Question: I am getting this error when I try to preform a segue...
'''
2012-11-14 20:24:54.133 MyApp[26266:c07] nested push animation can result in corrupted navigation bar
2012-11-14 20:24:54.486 MyApp[26266:c07] Finishing up a navigation transition in an unexpected state. Navigation Bar subview tree might get corrupted.
2012-11-14 20:24:54.487 MyApp[26266:c07] Unbalanced calls to begin/end appearance transitions for <SheetDrillDownViewController: 0xa1bb980>.
'''
Here is my setup: Initial view --> next view (UITableView) --> last view (UITable)
Each cell pushes to another view until the last view. I do not have a modal segue, i have a push segue... I have the push segues linked from the cell to the next view, each with different names... I have a perform segue line in my selectedRowAtIndex method. I have tried removing that method, with people saying I am double calling the segue, but then the cell when clicked turns blue, and doesn't push to anywhere... How can I fix this error? Thanks.
Here is my code:
'''
-(void)tableView:(UITableView *)tableView didSelectRowAtIndexPath:(NSIndexPath *)indexPath {
if (indexPath) {
[self performSegueWithIdentifier:@"subjectDrillDown" sender:nil];
}
}
- (void)prepareForSegue:(UIStoryboardSegue *)segue sender:(id)sender
{
NSLog(@"Attempting to identify segue...");
// Make sure we're referring to the correct segue
if ([[segue identifier] isEqualToString:@"subjectDrillDown"]) {
NSLog(@"Segue has been identified...");
// Get reference to the destination view controller
SubjectDrillDownViewController *vc = [segue destinationViewController];
NSInteger selectedIndex = [[self.tableView indexPathForSelectedRow] row];
NSMutableDictionary *object = [tableDataSource objectAtIndex:selectedIndex];
NSString *key = [object valueForKey:@"key"];
[vc setSelectedItem:key];
NSLog(@"Switching to %@ detail view...",key);
NSLog(@"Passing dictionary to %@ view... (Source below)
%@",key,[NSString stringWithFormat:@"%@", [tableDataSource objectAtIndex:selectedIndex]]);
[vc setDetailDataSourceDict:[tableDataSource objectAtIndex:selectedIndex]];
}
else {
NSLog(@"ERROR, DOUBLE CHECK SEGUE'S NAME!");
}
}
'''
---
I have seen all of the other Stack Overflow questions, but most of the correct answers don't work for me...
---
## EDIT:
The next view is able to load, but when I click the back button, there are suddenly two more views...
---
## UPDATE:

I will try to post the number of times Attempting to identify segue... NSLogs, but my compiler suddenly won't run :(
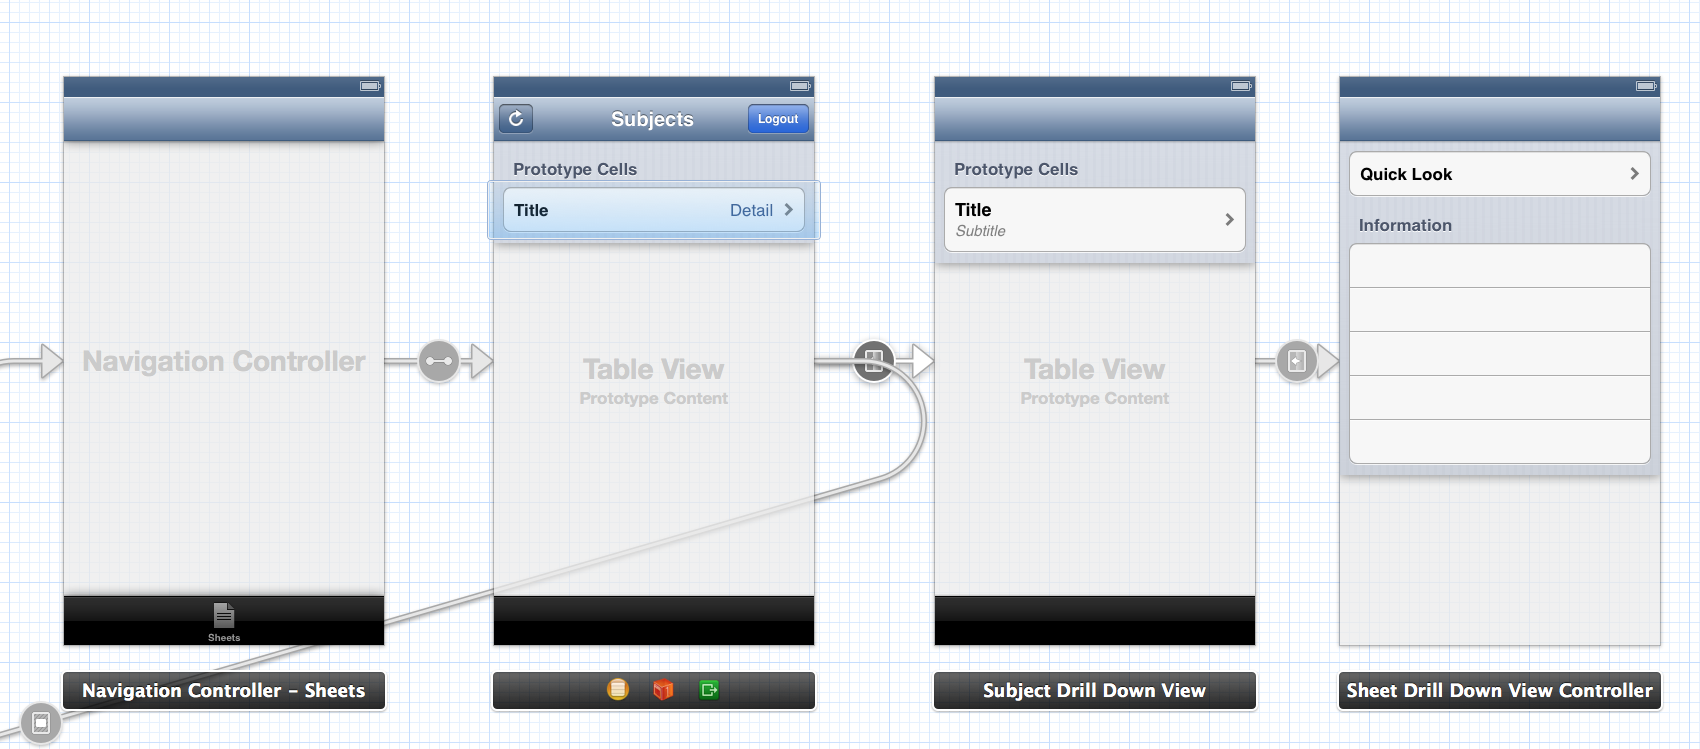
Answer: You surely don't need to perform segue in 'didSelectRowAtIndexPath', if you have already configured it like cell -> next view.
But, removing the call from there doesn't work for you then you can try the segue from view controller (ctrl+drag from view area) to next view and keep the segue call in 'didSelectRowAtIndexPath'
---
I always use one of the following methods
Segue from 'UITableViewCell' to 'Next View Controller'
'''
-(void)tableView:(UITableView *)tableView didSelectRowAtIndexPath:(NSIndexPath *)indexPath {
// Nothing
}
'''
Segue from 'Main View Controller' to 'Next View Controller'
'''
-(void)tableView:(UITableView *)tableView didSelectRowAtIndexPath:(NSIndexPath *)indexPath {
[self performSegueWithIdentifier:@"subjectDrillDown" sender:nil];
}
'''
The error you are getting is because you have segue and you perform the segue manually when selected - hence, it is resulting in
Make sure the name of the segue is correct and you are using ONLY one of the above methods